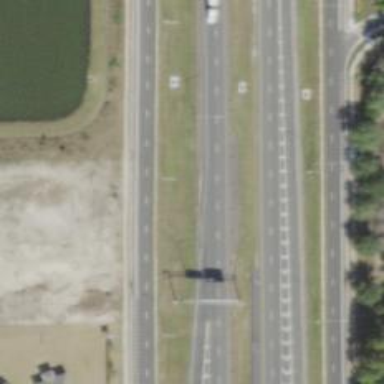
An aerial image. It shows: Motorway junction.